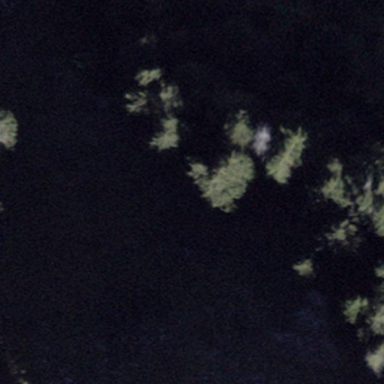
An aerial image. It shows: Forest area.